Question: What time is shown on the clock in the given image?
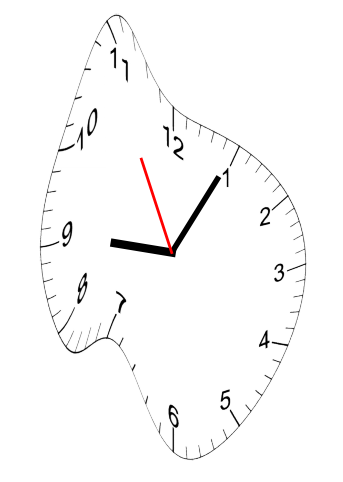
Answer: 09:04:55